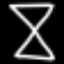
Label: hourglass